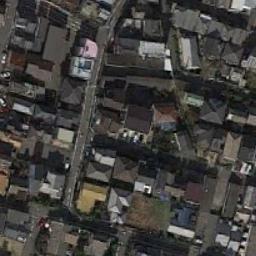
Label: dense_residential